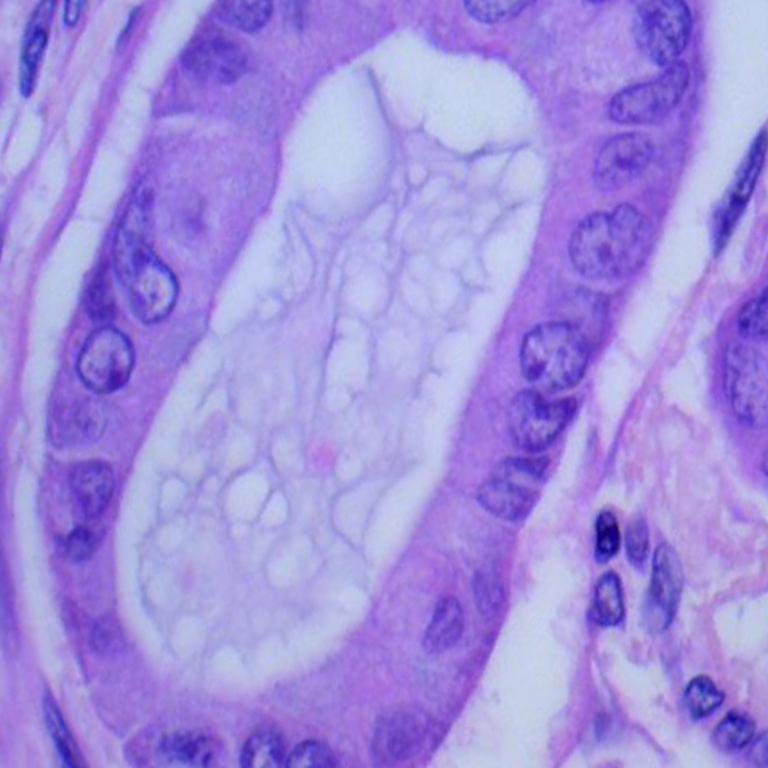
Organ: lung
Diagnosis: adenocarcinomas